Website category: book
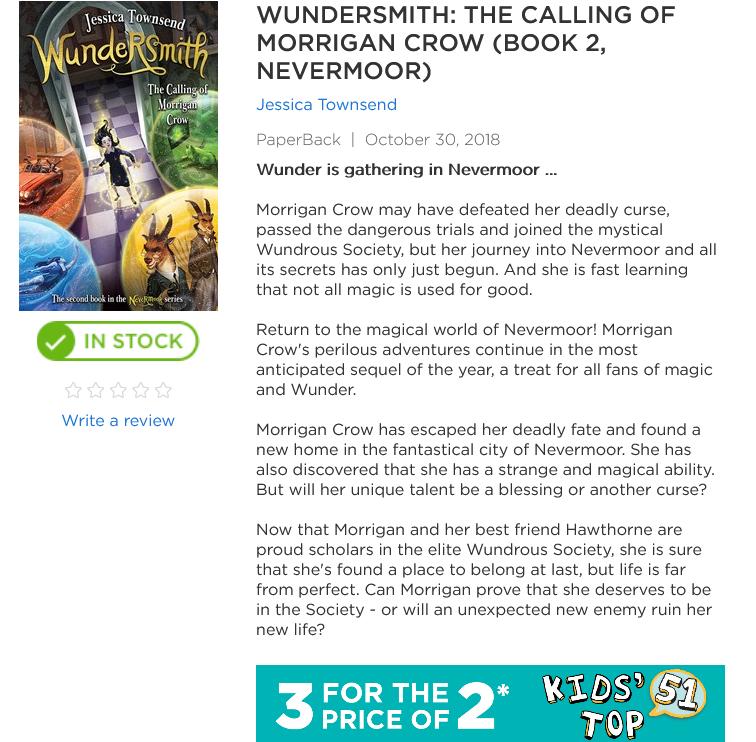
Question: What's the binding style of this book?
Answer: PaperBack

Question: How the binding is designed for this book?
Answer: PaperBack

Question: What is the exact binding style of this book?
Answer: PaperBack

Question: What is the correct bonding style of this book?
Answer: PaperBack

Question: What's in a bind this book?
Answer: PaperBack

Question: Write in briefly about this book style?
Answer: PaperBack

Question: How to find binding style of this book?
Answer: PaperBack

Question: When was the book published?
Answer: October 30, 2018

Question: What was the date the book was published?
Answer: October 30, 2018

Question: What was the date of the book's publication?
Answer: October 30, 2018

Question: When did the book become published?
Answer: October 30, 2018

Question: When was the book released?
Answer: October 30, 2018

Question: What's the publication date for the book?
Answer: October 30, 2018